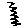
Label: zigzag